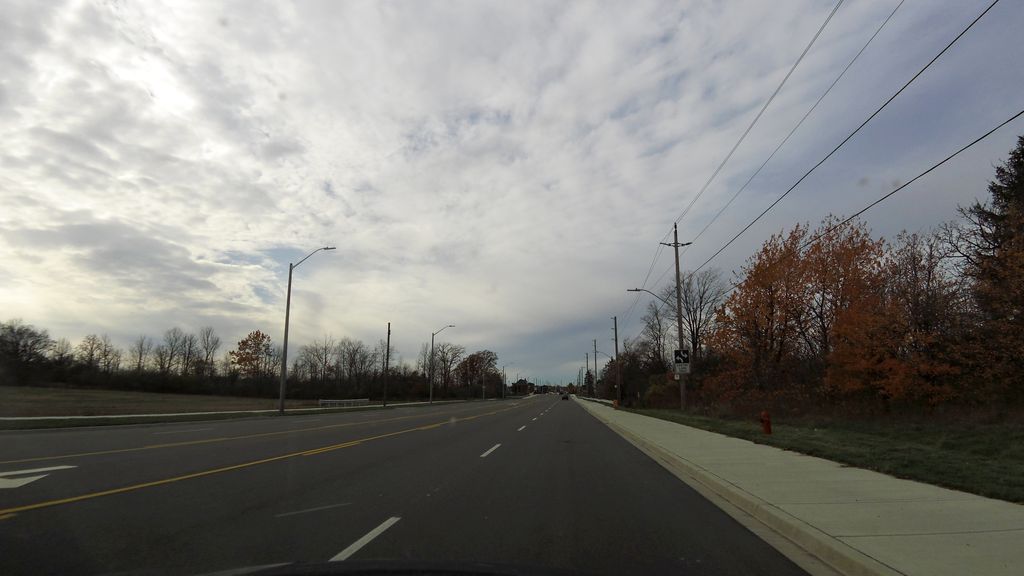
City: hamilton